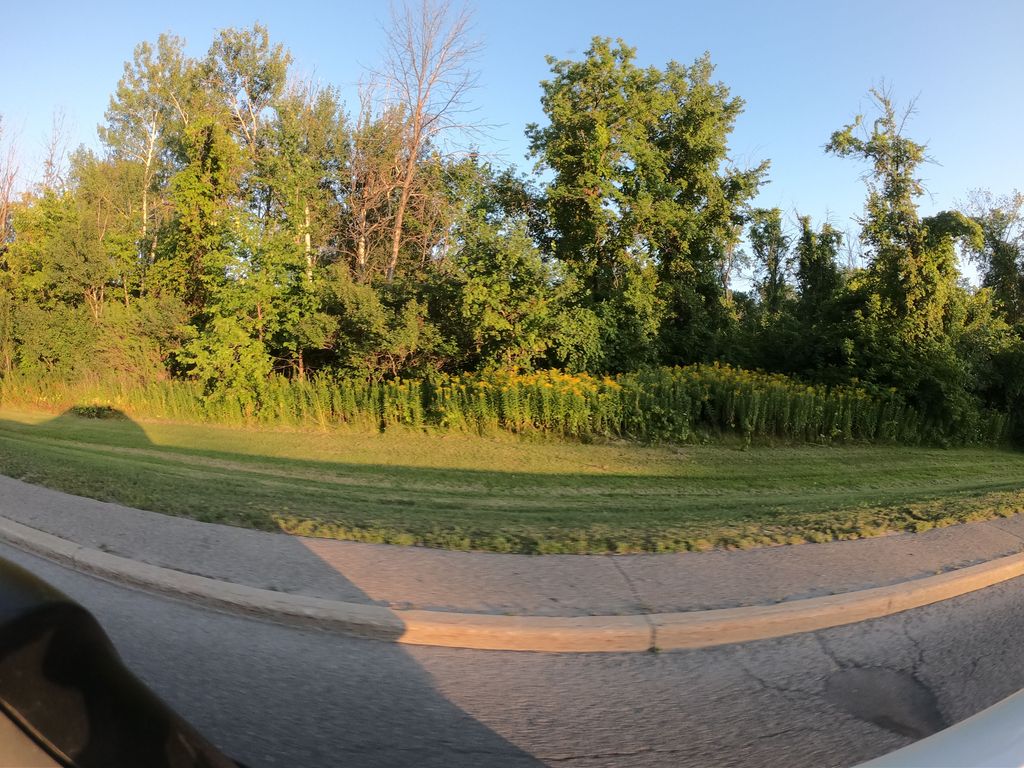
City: ottawa-gatineau